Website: slack
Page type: stored-credit-cards
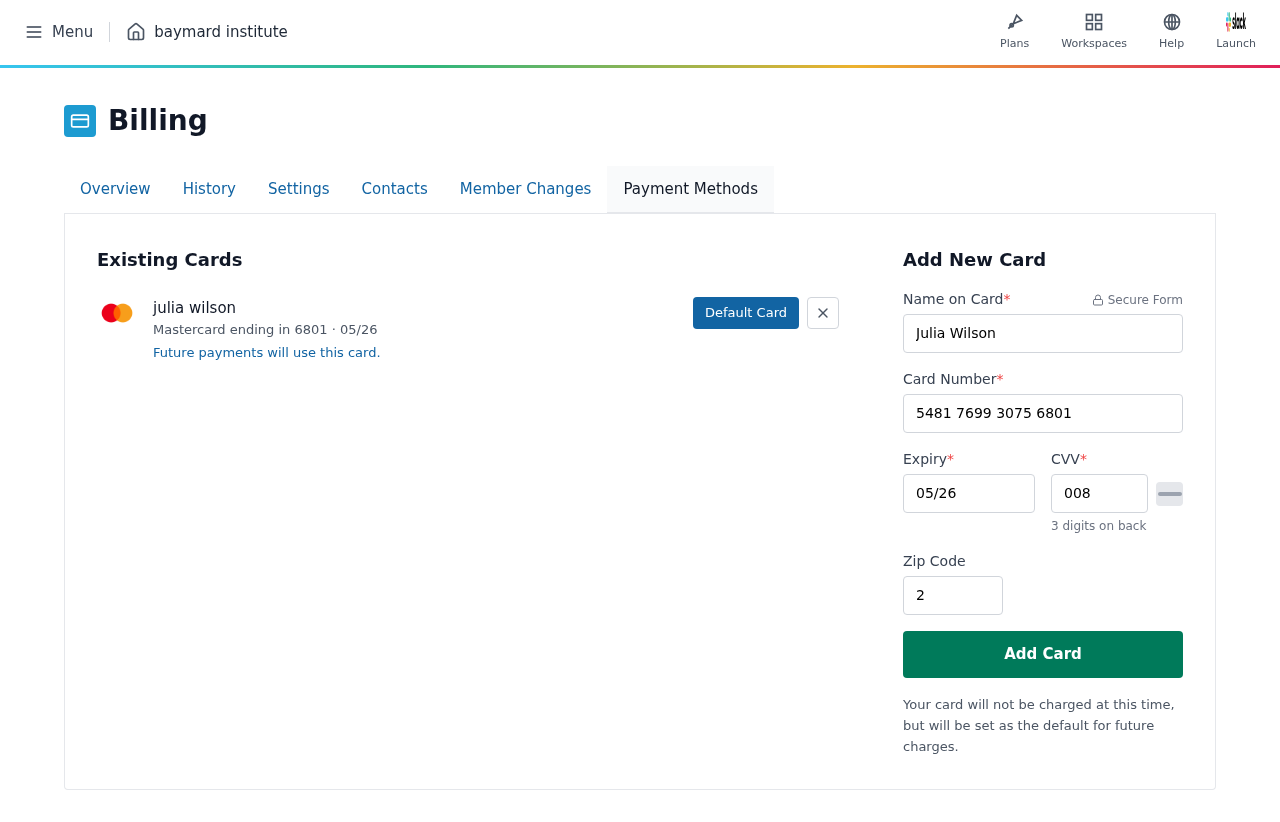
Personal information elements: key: PII_CARD_CVV
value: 008
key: PII_CARD_EXPIRY
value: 05/26
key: PII_CARD_EXPIRY_MONTH
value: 05
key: PII_CARD_EXPIRY_YEAR
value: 26
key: PII_CARD_LAST4
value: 6801
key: PII_CARD_NUMBER
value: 5481 7699 3075 6801
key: PII_CARD_TYPE
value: Mastercard
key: PII_FULLNAME
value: julia wilson
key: PII_FULLNAME
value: Julia Wilson
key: PII_POSTCODE
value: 26041